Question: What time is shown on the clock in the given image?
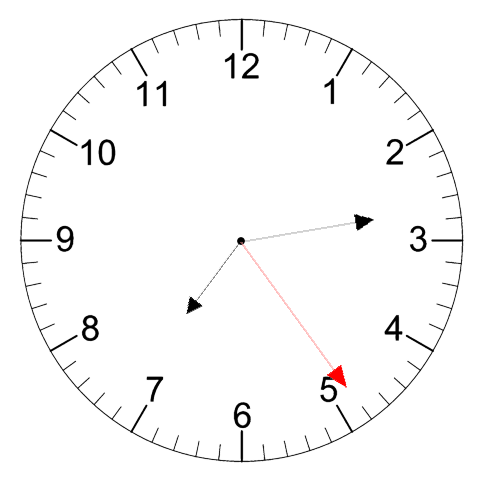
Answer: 07:13:24